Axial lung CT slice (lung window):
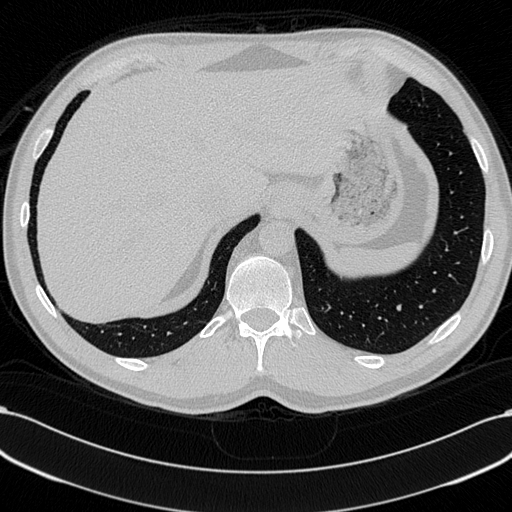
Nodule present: no